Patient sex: F
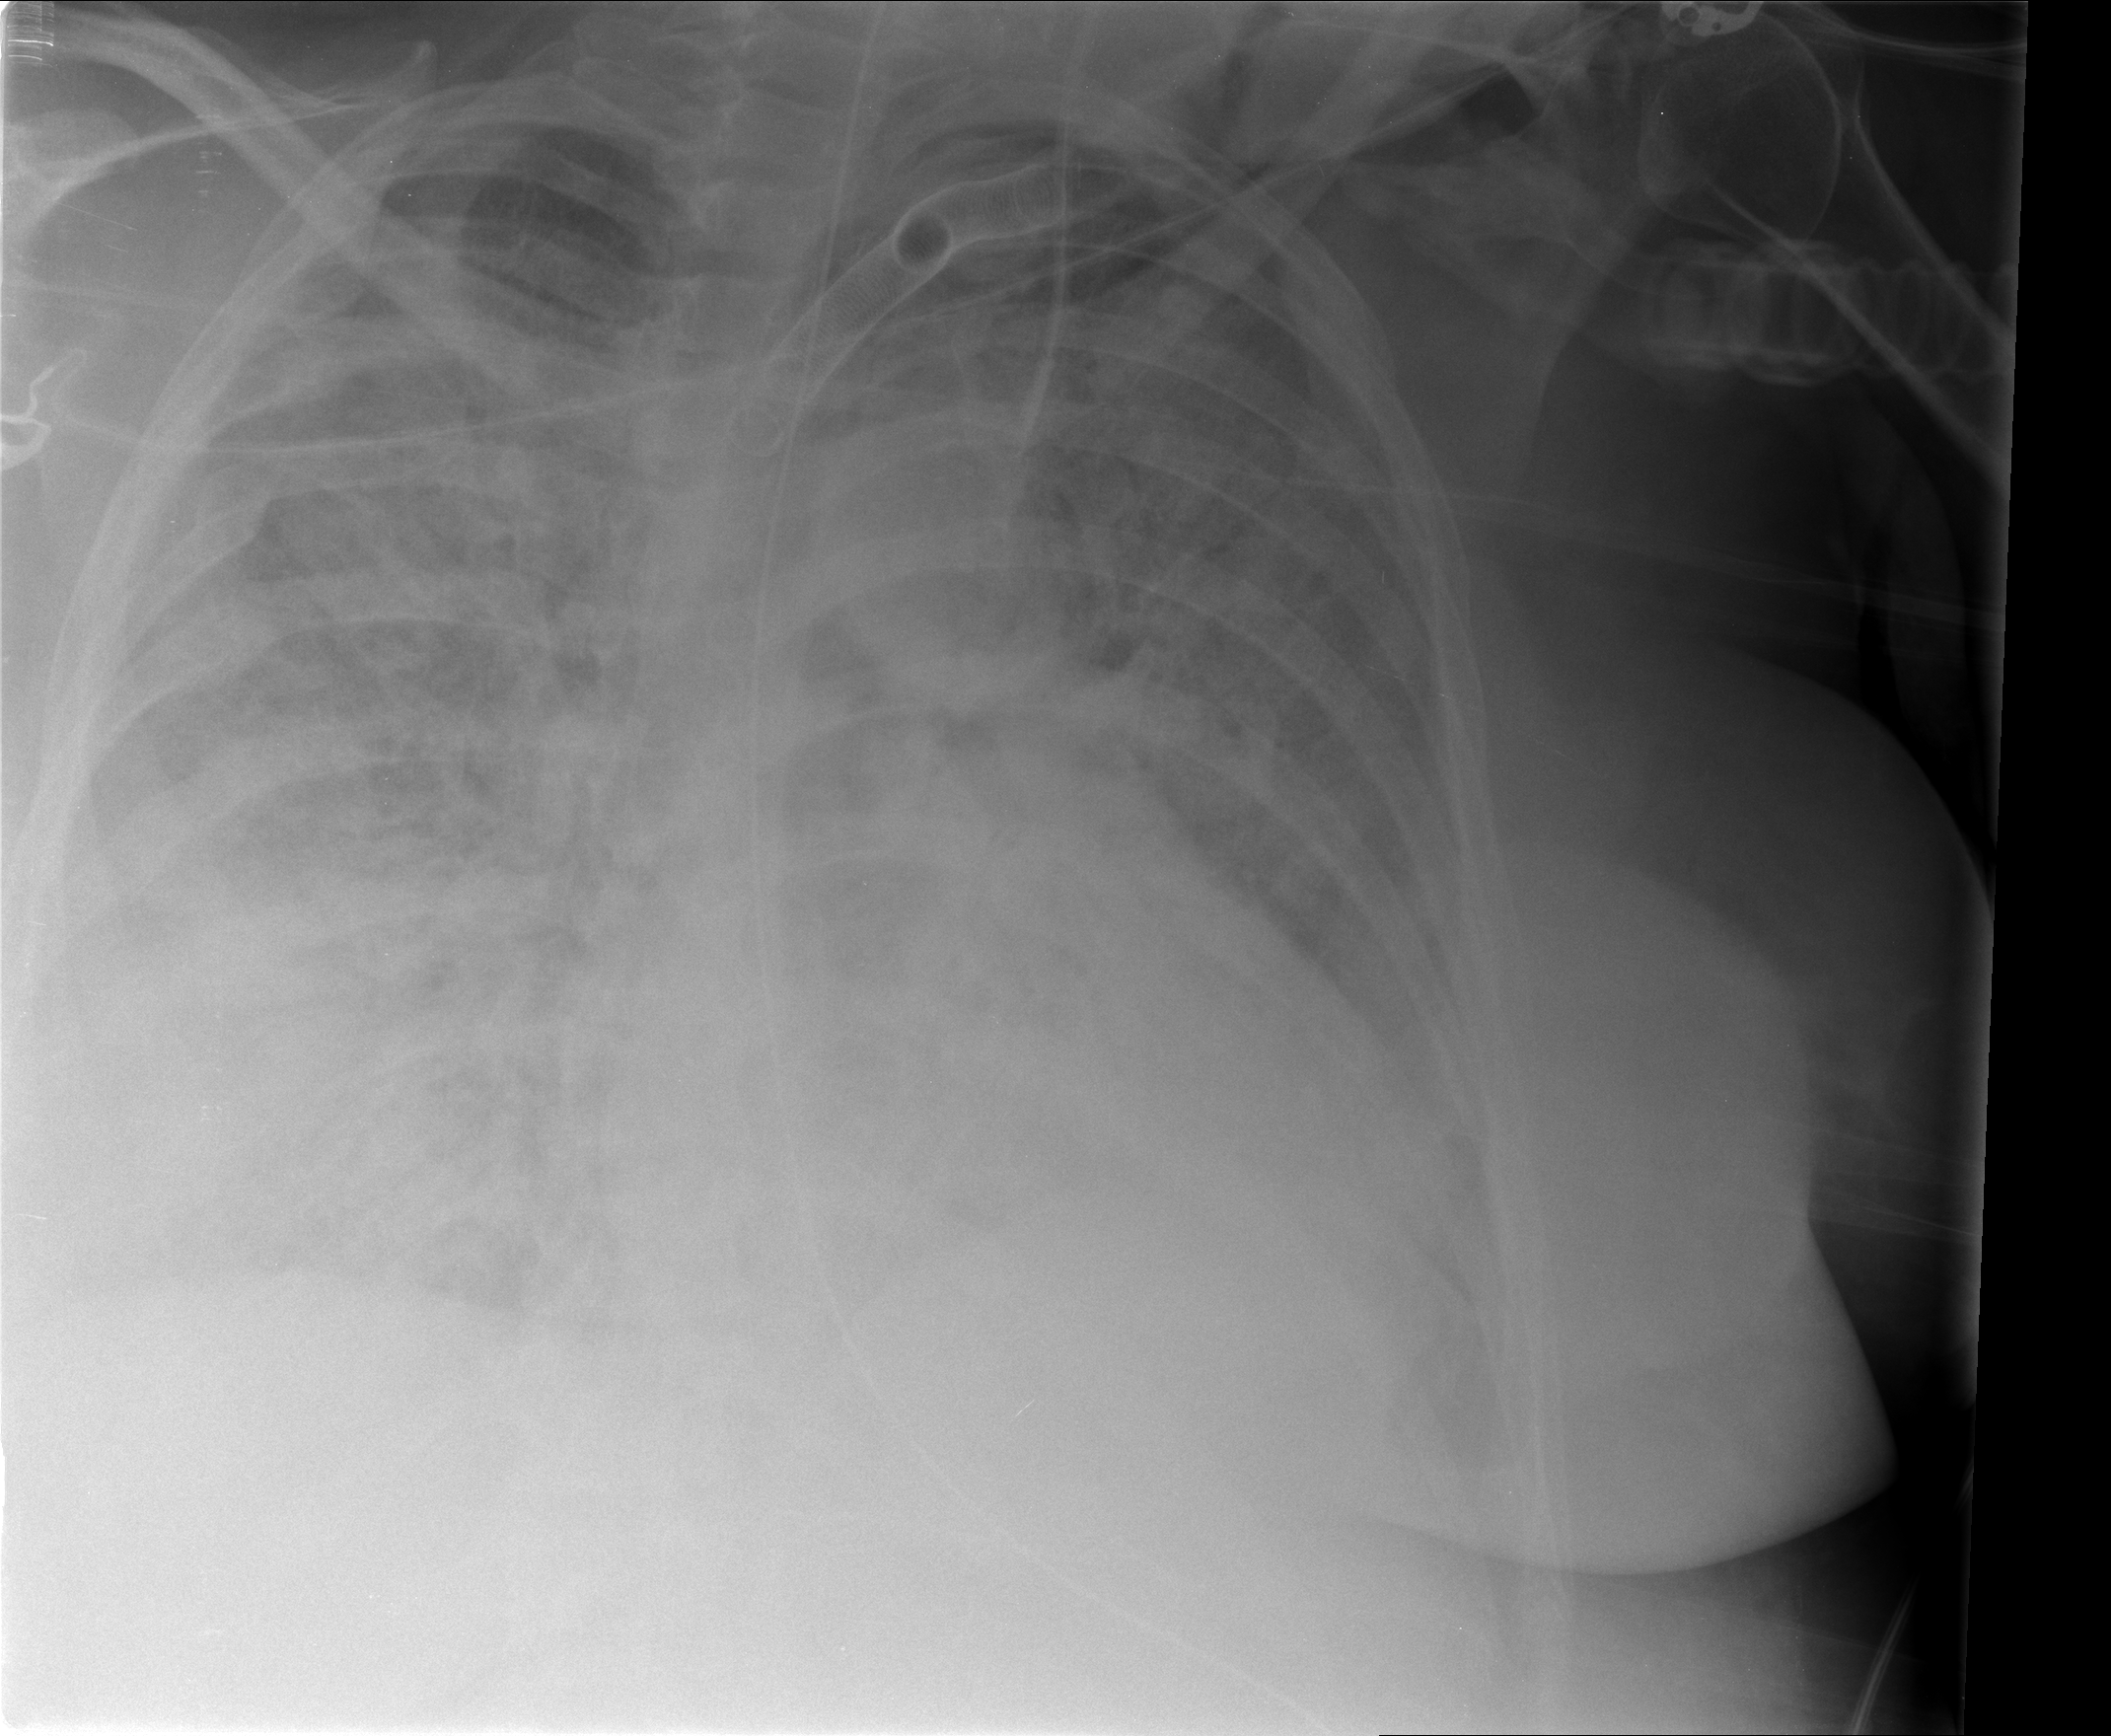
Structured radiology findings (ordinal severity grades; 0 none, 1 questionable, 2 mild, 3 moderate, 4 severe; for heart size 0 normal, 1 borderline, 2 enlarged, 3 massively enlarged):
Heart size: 2
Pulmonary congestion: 4
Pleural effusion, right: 2
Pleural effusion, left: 0
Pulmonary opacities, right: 4
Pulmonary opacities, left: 4
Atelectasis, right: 2
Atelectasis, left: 2